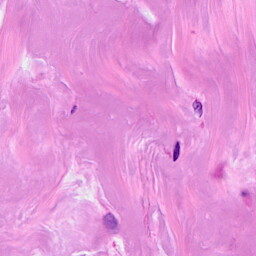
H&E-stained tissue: Breast